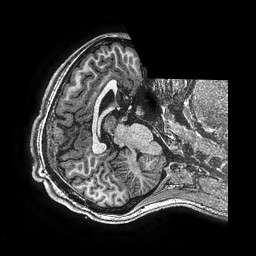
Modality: T1w
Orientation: axial
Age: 17
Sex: female
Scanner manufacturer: ge
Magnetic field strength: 3 T
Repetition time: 0.00766 s
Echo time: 0.003476 s